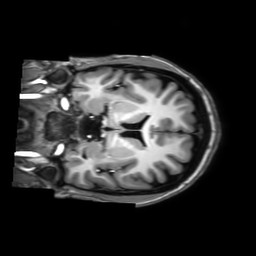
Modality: T1w
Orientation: coronal
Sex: female
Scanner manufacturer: philips
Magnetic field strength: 3 T
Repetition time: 0.01238 s
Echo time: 0.003504 s